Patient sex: F
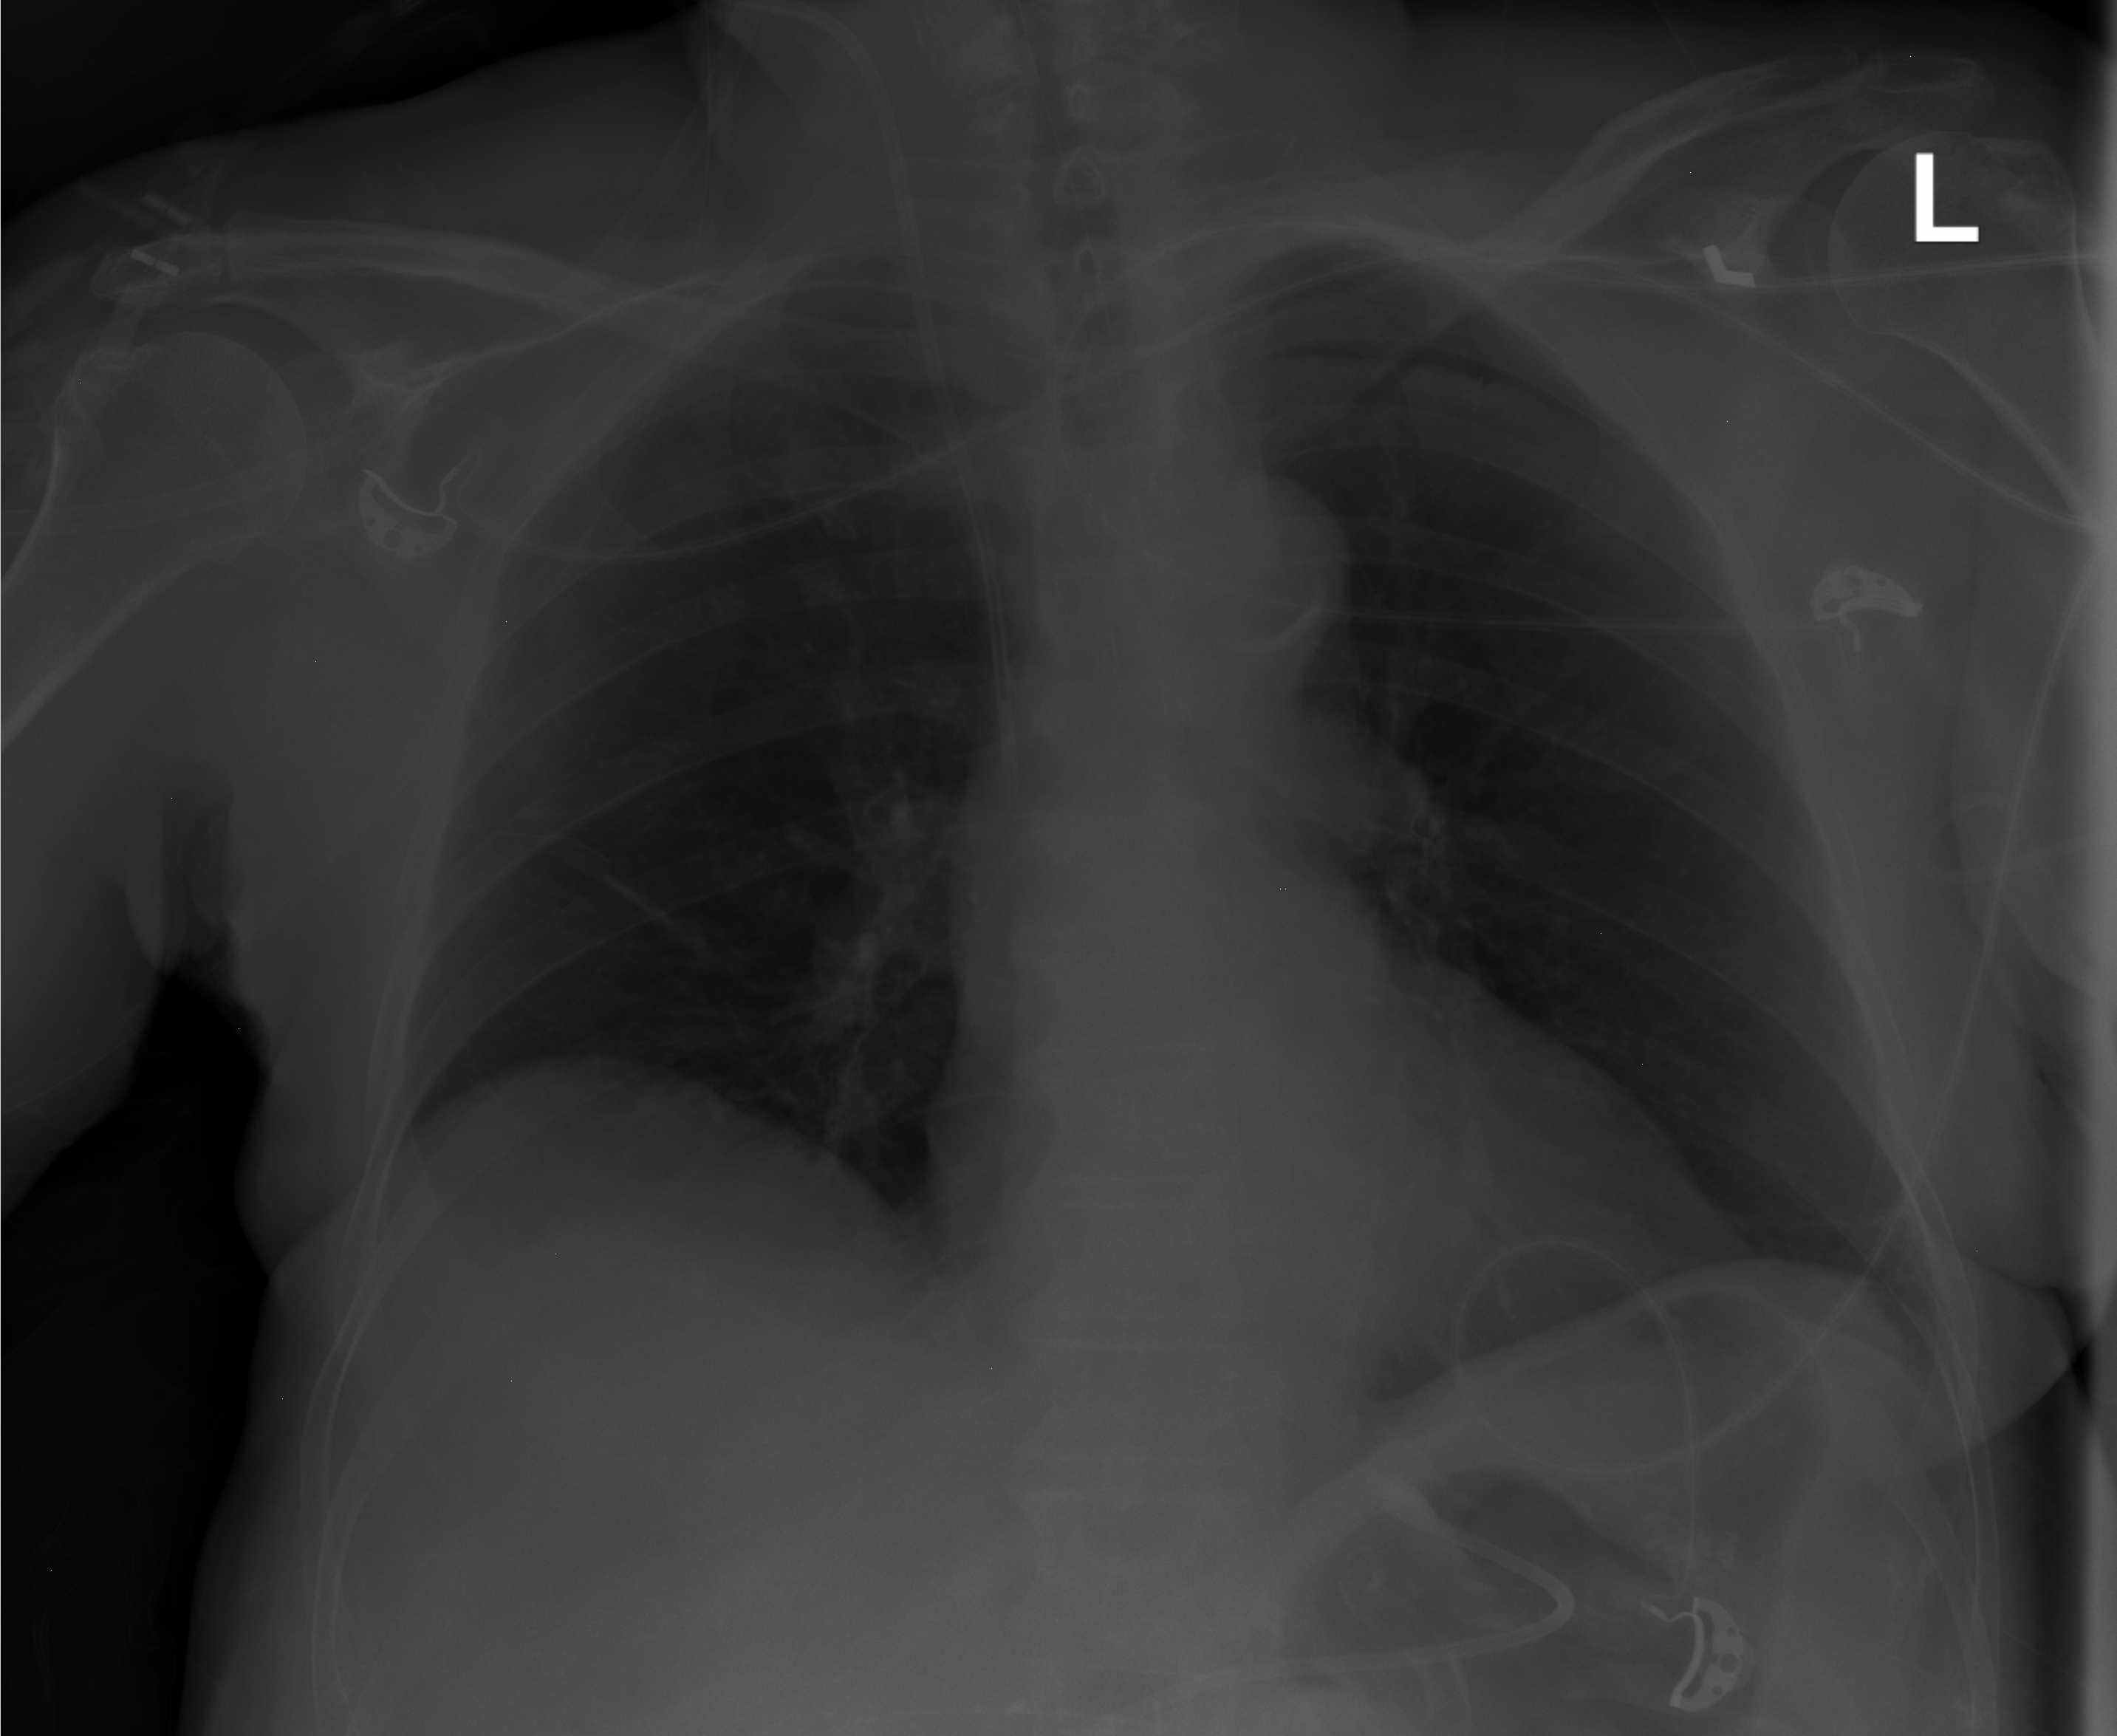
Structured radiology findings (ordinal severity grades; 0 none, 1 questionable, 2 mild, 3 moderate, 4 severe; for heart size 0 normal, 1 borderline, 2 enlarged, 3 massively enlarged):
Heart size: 0
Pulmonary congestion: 0
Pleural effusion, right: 0
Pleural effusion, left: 0
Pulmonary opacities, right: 0
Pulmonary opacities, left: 0
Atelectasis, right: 2
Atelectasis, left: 2